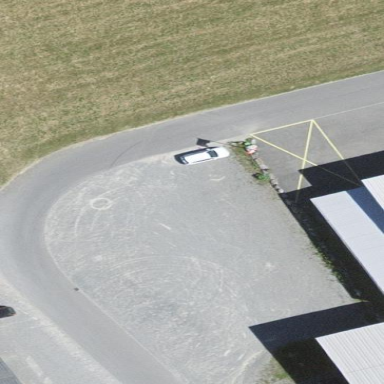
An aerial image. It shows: Parking area with gravel surface.